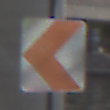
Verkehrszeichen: RichtungstafelnInKurvenKleinRechts
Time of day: MorningAfternoon
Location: Outdoor (Urban)
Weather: PartlyCloudy
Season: NotSpecified
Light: Natural